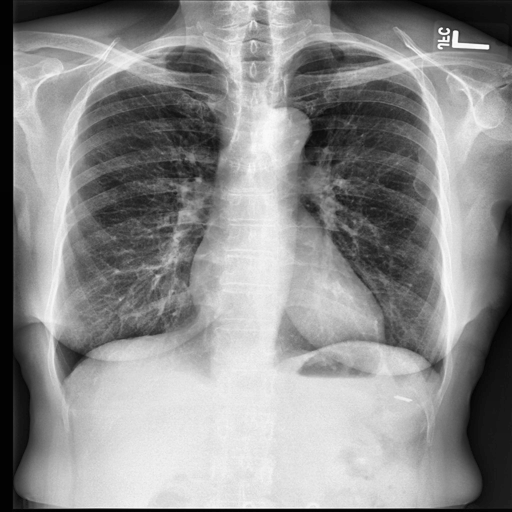
Finding: NORMAL